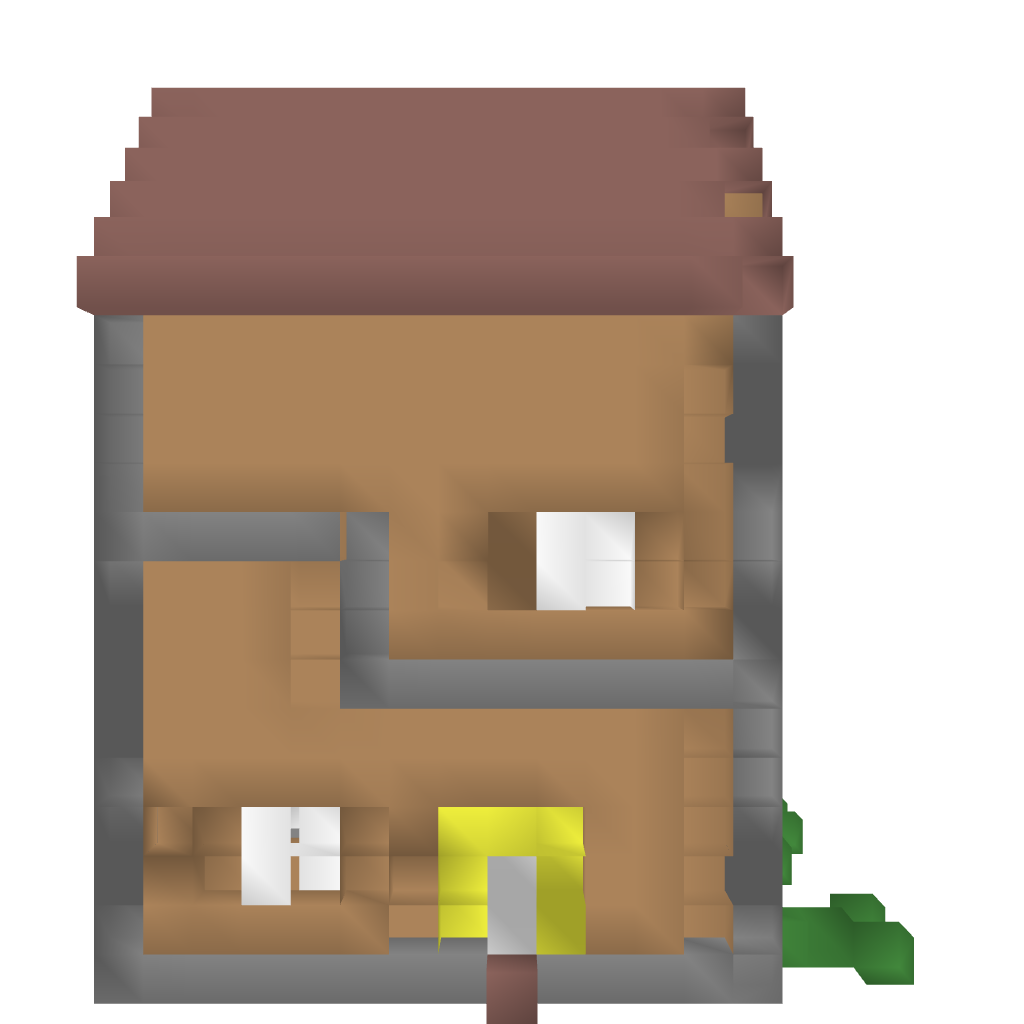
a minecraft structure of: high quality house made out of wood with a white door and white windows and some green grass